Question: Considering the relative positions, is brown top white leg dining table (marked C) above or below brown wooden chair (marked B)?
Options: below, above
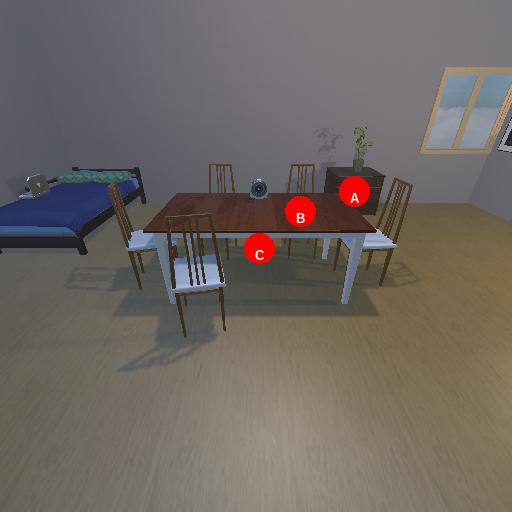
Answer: below